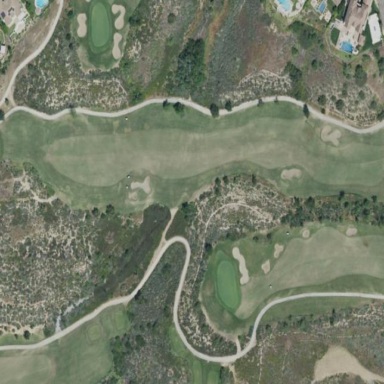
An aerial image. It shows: Area with grass used as rough in golf course.